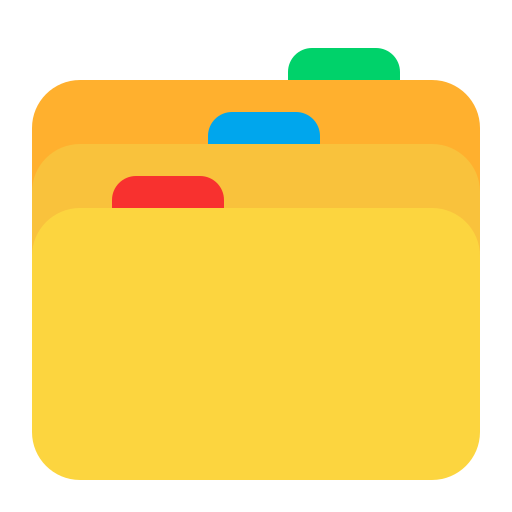
card index dividers flat